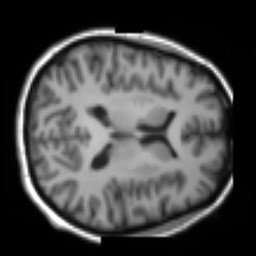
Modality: T1w
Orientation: axial